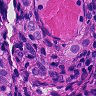
Metastatic tissue present: yes